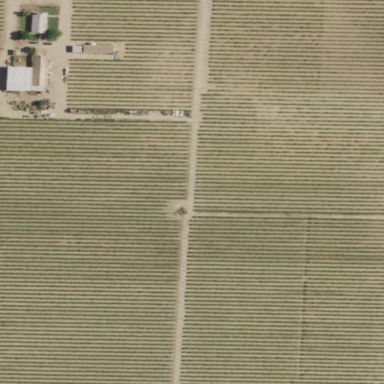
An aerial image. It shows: Beautiful vineyard in the countryside.